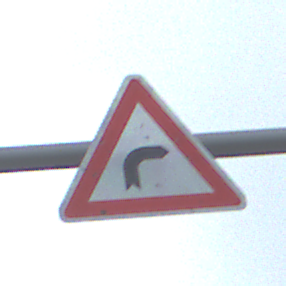
Verkehrszeichen: KurveRechts
Umgebung: Outdoor, Suburban
Tageszeit: Midday
Wetter: Overcast
Licht: Natural
Jahreszeit: NotSpecified
Kontrast: LowContrast